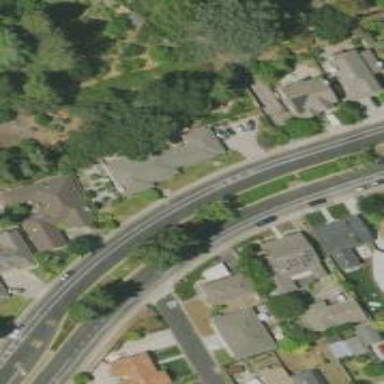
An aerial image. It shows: Secondary road with asphalt surface surrounded by residential buildings.